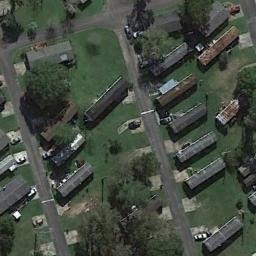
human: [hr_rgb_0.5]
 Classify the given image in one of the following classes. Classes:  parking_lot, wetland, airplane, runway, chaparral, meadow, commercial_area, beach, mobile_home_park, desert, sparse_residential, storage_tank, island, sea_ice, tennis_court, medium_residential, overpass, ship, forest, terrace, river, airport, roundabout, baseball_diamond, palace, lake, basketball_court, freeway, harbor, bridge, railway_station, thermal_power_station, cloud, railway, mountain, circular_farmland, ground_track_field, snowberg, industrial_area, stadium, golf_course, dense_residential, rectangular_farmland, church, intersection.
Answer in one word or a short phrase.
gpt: mobile_home_park